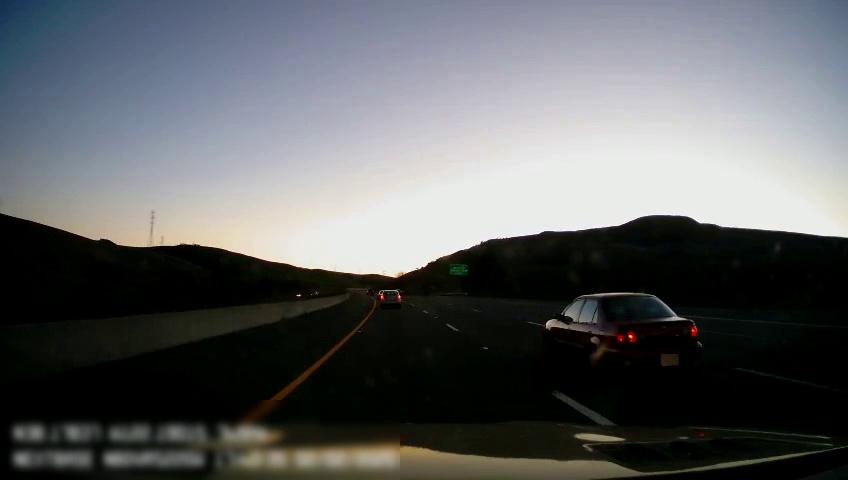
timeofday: Day
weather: Sunny
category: Drivable Space
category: Vehicles | Car
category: Vehicles | Car
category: Lanes | Alternate Lane
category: Lanes | Current Lane
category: Lanes | Current Lane
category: Lanes | Alternate Lane
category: Lanes | Alternate Lane
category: Traffic | Signs